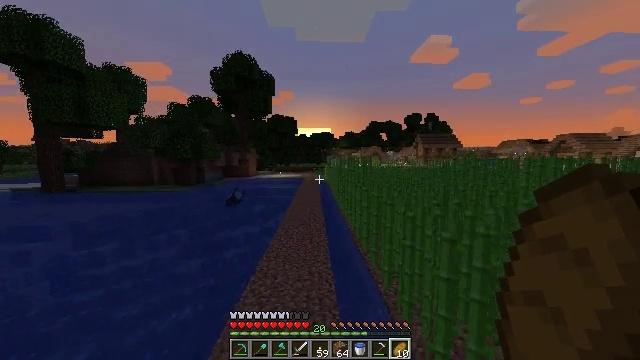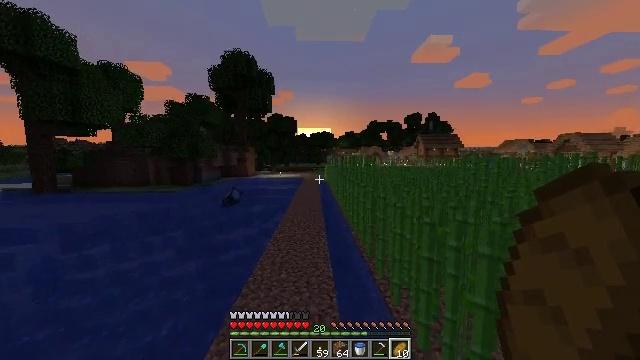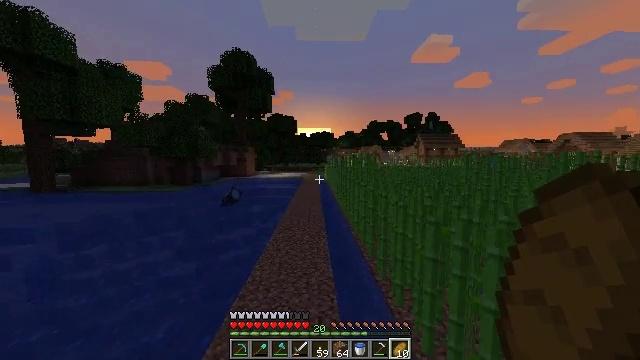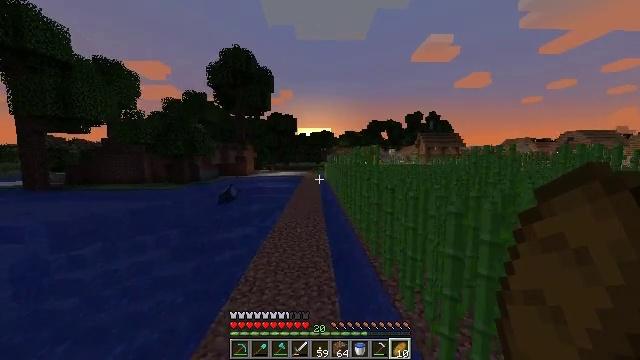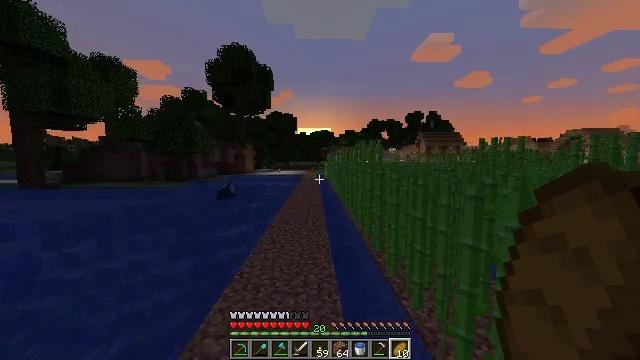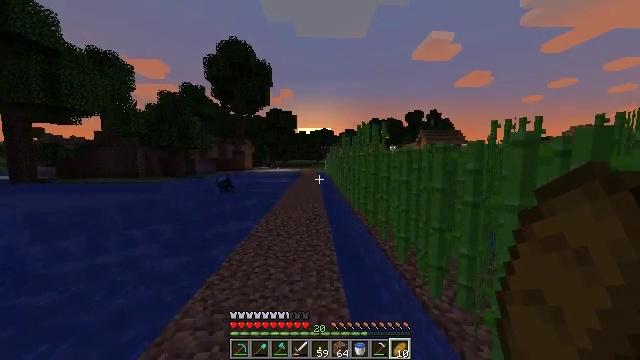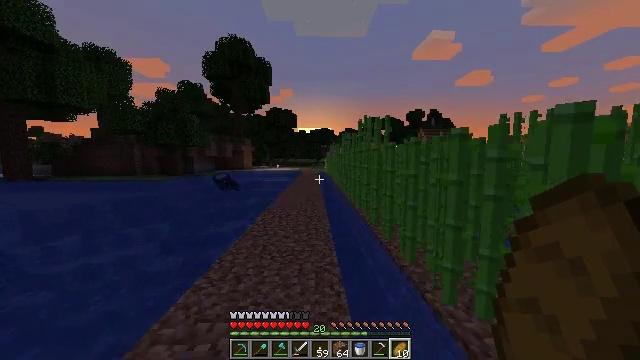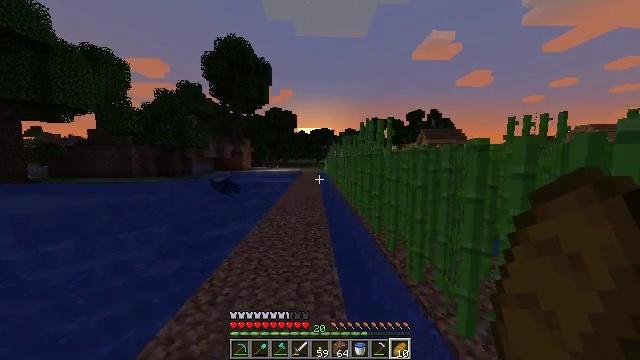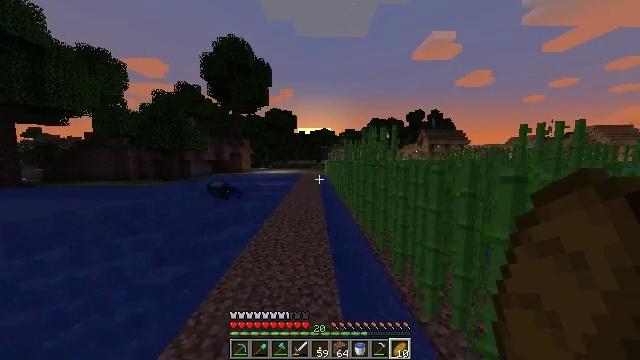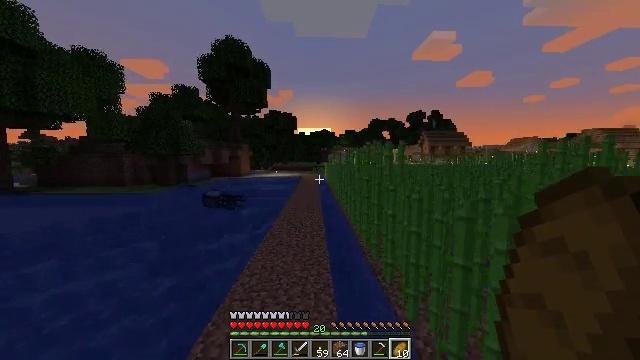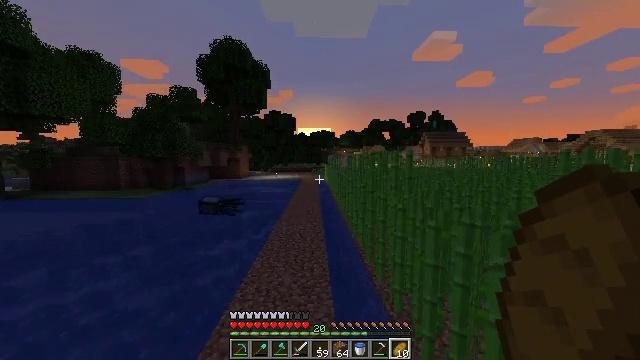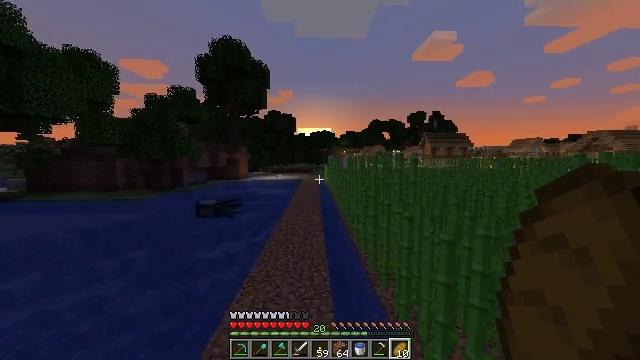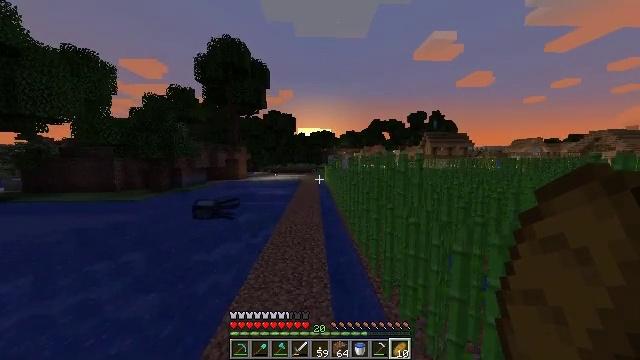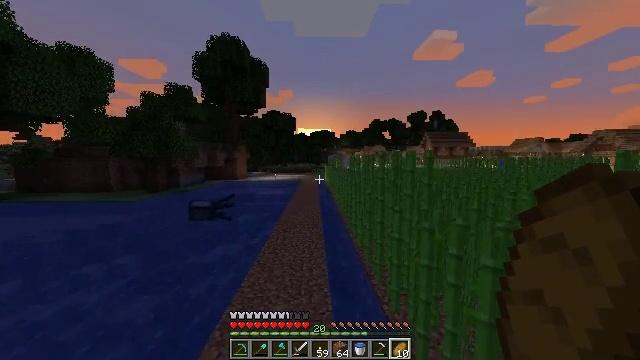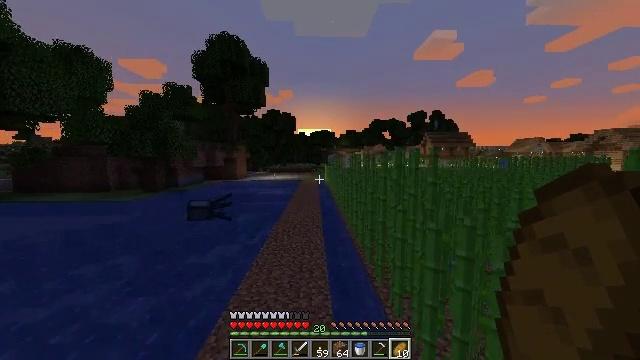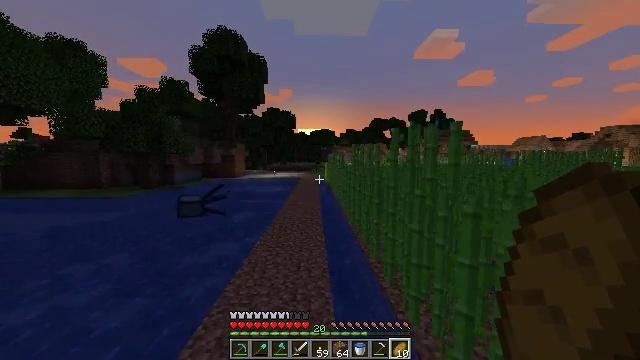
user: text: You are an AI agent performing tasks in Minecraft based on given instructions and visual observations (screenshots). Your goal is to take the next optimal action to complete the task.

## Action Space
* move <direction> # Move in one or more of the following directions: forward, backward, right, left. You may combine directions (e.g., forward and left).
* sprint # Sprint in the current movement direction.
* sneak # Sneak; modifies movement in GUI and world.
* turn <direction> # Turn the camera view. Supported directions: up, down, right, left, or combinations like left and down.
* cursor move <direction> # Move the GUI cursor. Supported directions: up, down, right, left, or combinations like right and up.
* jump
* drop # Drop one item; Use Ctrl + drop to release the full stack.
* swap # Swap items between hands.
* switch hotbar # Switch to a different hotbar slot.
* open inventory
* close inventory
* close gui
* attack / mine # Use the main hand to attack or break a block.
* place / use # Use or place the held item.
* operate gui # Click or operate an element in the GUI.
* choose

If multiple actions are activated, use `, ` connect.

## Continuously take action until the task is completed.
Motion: motion action
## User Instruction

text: Gather materials to craft a lectern on the crafting table.
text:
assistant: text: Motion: move forward, sprint, jump
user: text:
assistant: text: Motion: move forward, sprint, jump
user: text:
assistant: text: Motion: move forward, sprint, jump
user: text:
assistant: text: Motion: move forward, sprint, jump
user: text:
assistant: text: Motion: move forward, sprint, jump
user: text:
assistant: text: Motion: move forward, sprint, jump
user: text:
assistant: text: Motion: move forward, sprint, jump
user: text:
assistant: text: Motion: move forward, sprint, jump
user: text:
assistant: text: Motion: move forward, sprint, jump
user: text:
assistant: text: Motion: move forward, sprint, jump
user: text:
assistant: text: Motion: move forward, sprint, jump
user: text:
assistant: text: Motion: move forward, sprint, jump
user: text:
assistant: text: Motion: move forward, sprint, jump
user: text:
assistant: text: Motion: move forward, sprint, jump
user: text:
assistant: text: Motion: move forward, sprint, jump
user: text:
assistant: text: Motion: move forward, sprint, jump
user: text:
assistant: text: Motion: move forward, sprint, jump
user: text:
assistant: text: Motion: move forward, sprint, jump
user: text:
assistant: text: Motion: move forward, sprint, jump
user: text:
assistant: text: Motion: move forward, sprint, jump
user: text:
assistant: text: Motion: move forward, sprint, jump
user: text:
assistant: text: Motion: move forward, sprint, jump
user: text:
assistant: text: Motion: move forward and move left, sprint, jump
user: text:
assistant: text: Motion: move forward and move left, sprint, jump
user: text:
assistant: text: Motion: move forward and move left, sprint, jump
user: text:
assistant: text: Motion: move forward and move left, sprint, jump
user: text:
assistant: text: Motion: move forward, sprint, jump
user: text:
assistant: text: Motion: move forward, sprint, jump
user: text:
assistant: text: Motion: move forward, sprint, jump
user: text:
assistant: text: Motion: move forward, sprint, jump